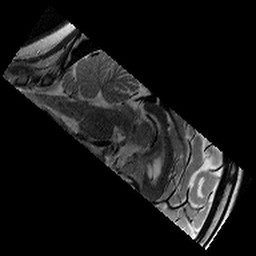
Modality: T2w
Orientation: sagittal
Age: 9
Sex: female
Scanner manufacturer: siemens
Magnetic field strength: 3 T
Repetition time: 9.23 s
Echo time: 0.067 s